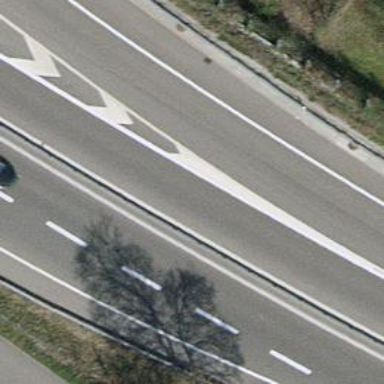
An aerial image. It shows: Asphalt motorway of trunk classification.